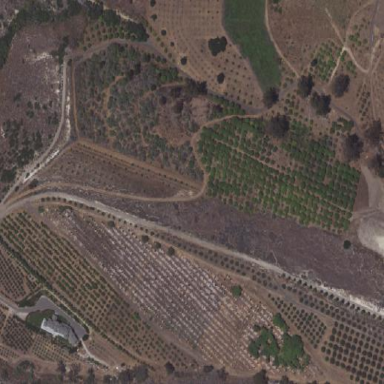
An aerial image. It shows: Orchard.